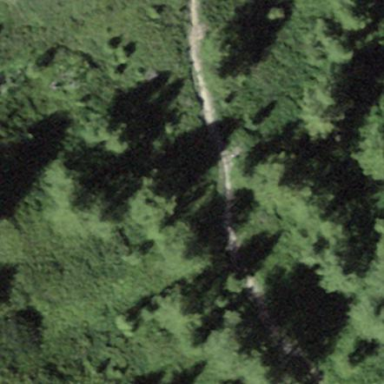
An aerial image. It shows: Forest area.